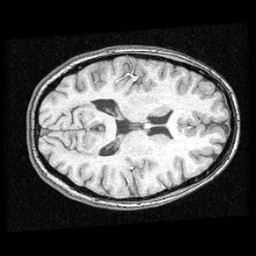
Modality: T1w
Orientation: axial
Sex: female
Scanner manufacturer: ge
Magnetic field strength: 1.5 T
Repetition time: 21 s
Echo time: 0.008 s